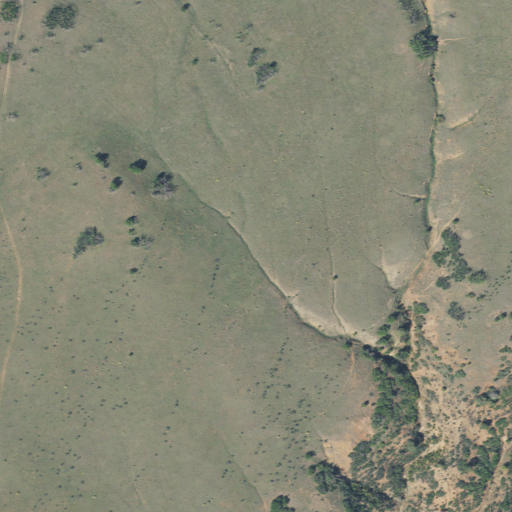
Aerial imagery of plain(s) in Utah named Wignal Flat containing shrub, grassland, and deciduous forest